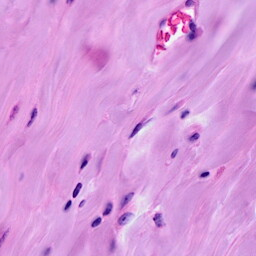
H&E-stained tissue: Breast